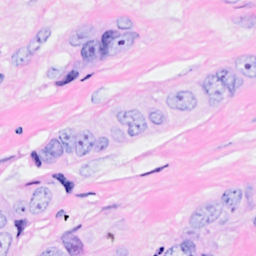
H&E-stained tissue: Breast